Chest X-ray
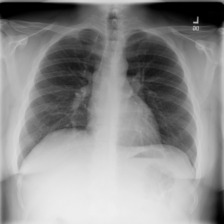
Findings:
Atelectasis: negative
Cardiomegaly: negative
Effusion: negative
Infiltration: positive
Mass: negative
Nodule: negative
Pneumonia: negative
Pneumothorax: negative
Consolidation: negative
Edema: negative
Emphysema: negative
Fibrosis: negative
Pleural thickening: negative
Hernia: negative